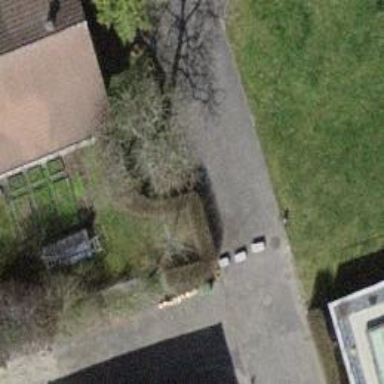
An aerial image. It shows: Bollard.